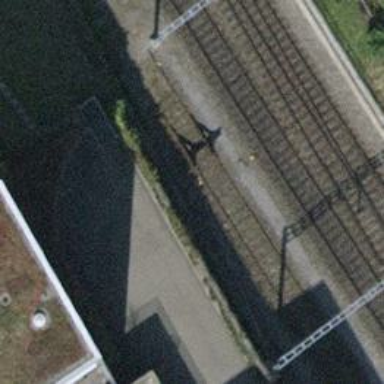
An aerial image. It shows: Railway buffer stop.